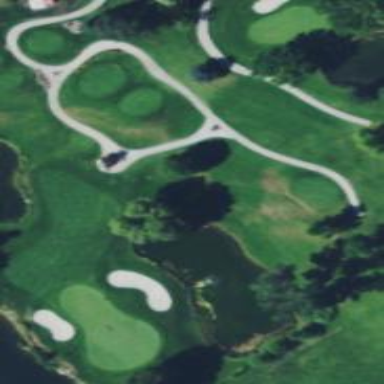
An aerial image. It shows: Service road designated as golf cart path.